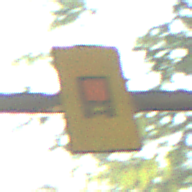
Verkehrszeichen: KennzeichnungspflichtigeFahrzeugeGefaehrlicheGueterOhnePfeilsymbol
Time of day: SunriseSunset
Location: Outdoor (Suburban)
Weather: Clear
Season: NotSpecified
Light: Natural